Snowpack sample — Snodgrass Mountain, Crested Butte, Colorado (2/4/25, 12:06 PM MST)
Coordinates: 38.923, -106.968
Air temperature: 35 °F
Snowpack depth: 80 cm
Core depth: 50 cm
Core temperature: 30.2 °F
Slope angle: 14°, slope face: 78°
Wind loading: low
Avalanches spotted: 0
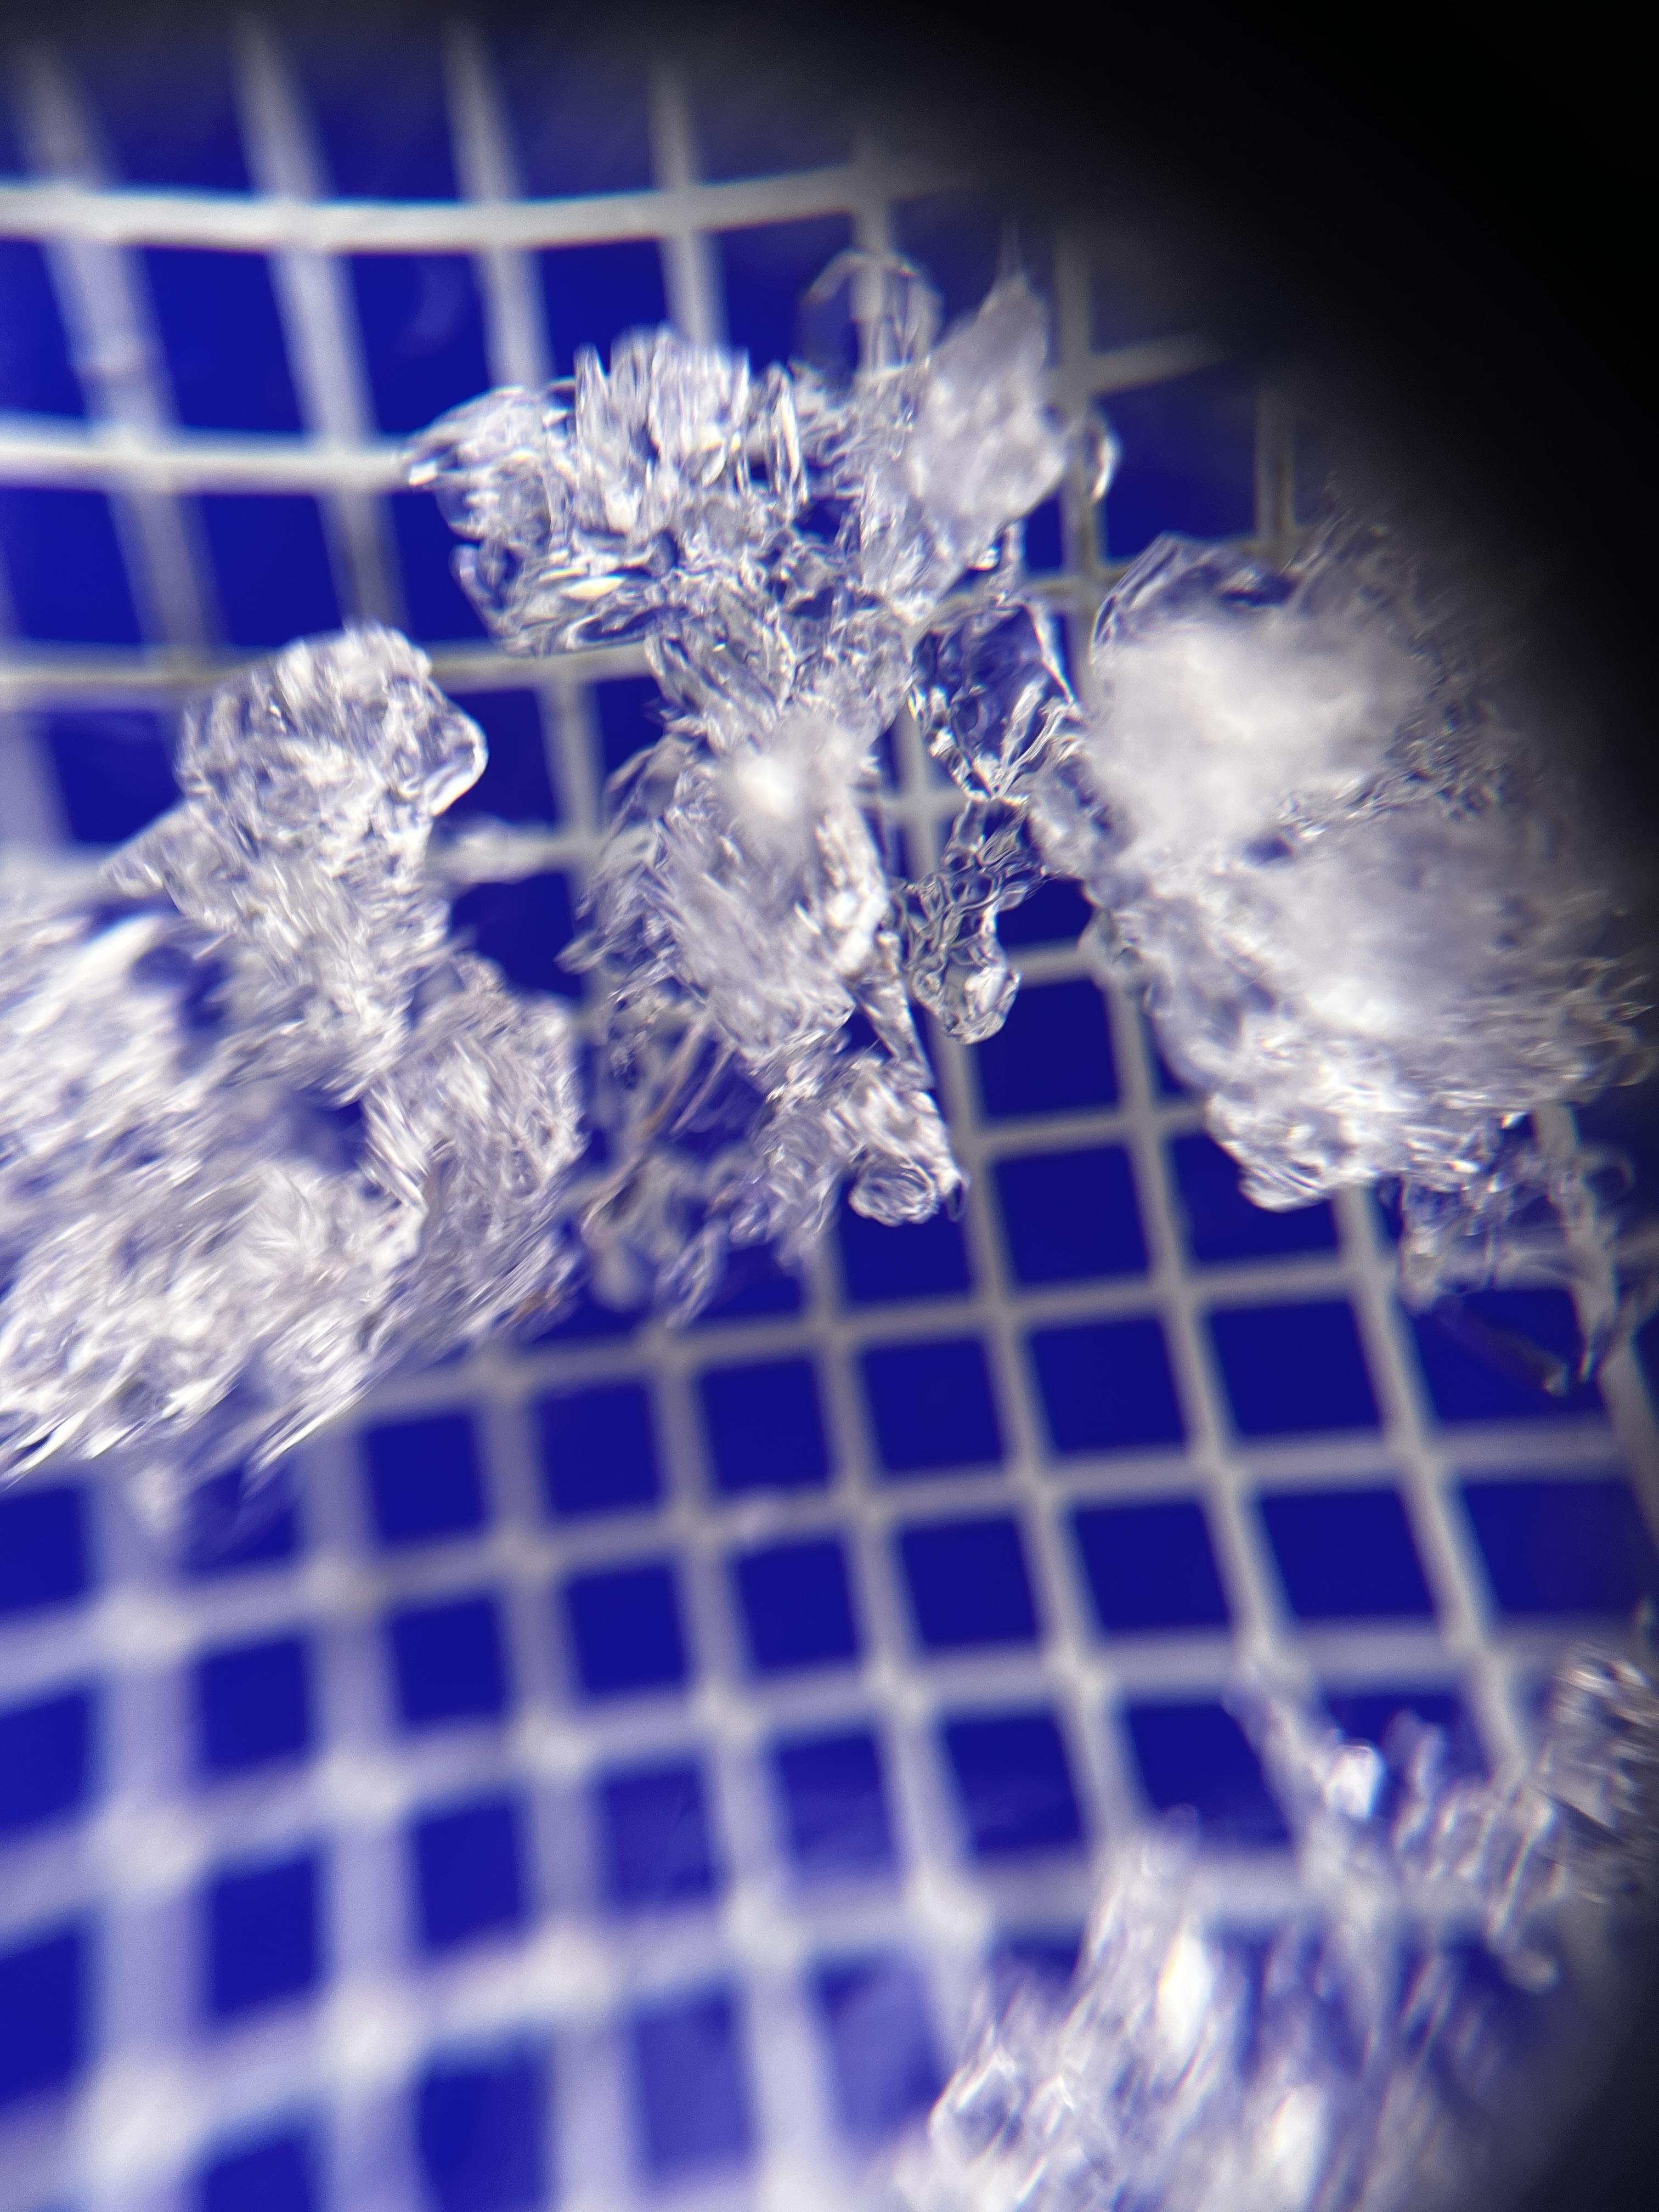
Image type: magnified_profile
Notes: No avalanches nearby, unusually warm weather for the last month reported by residents, Collected 25 yards from treeline